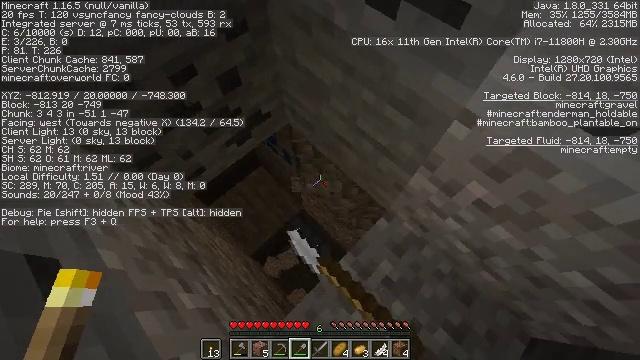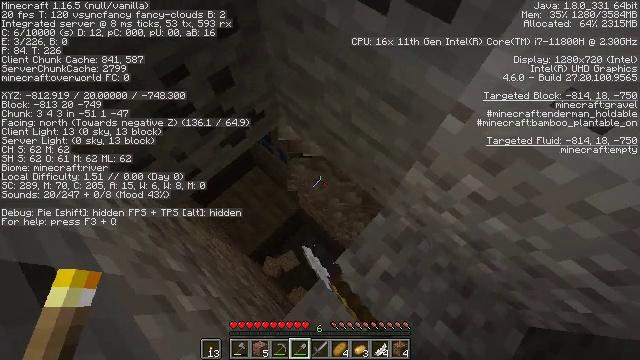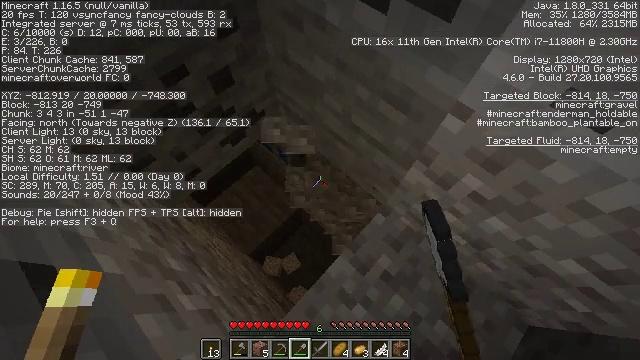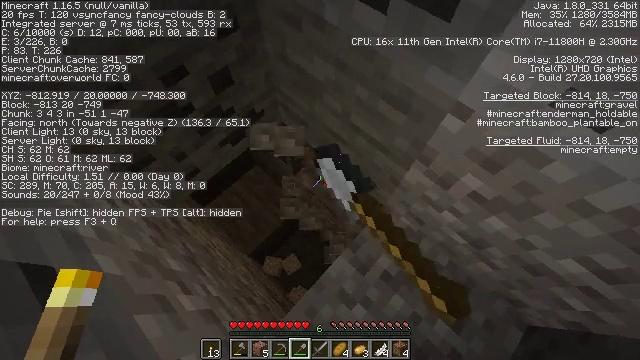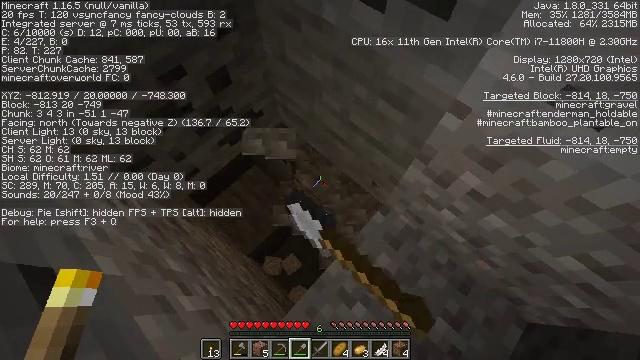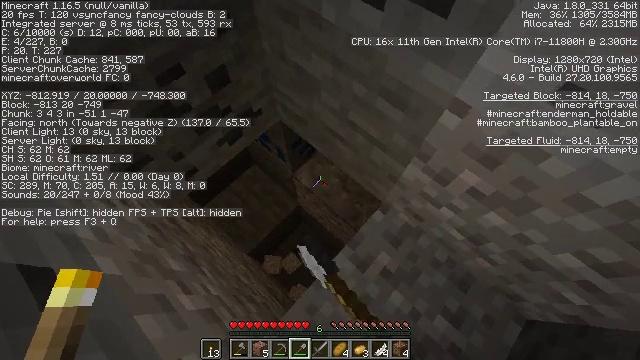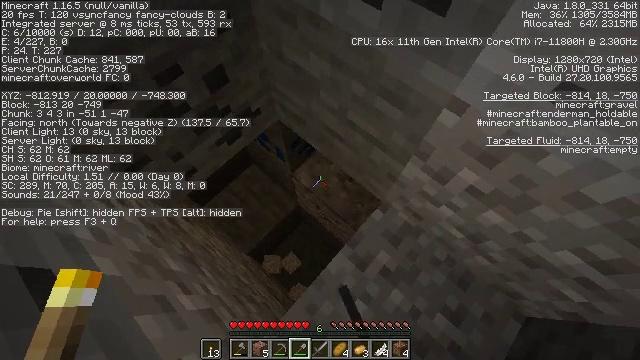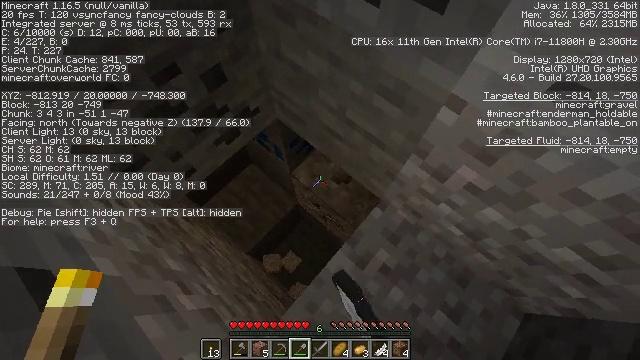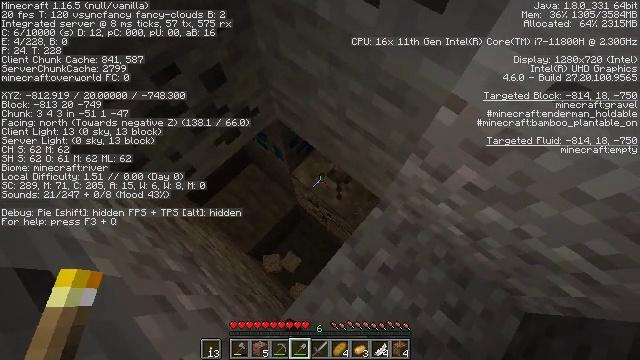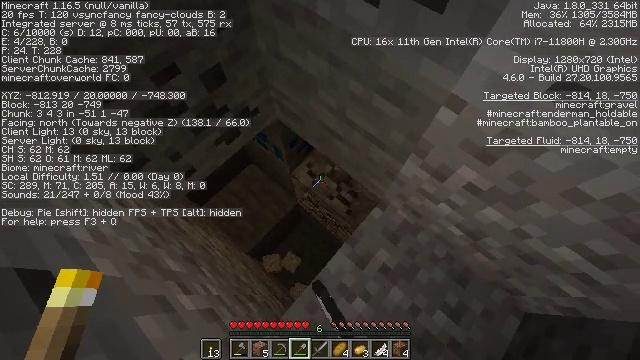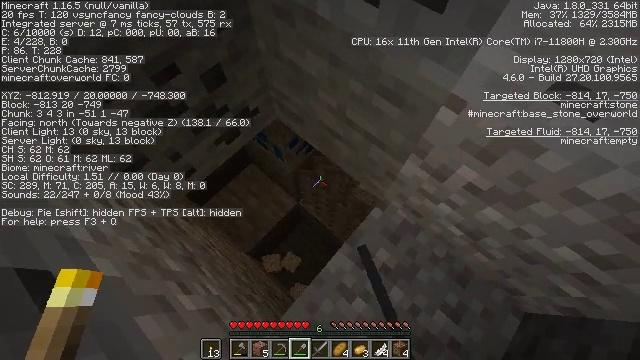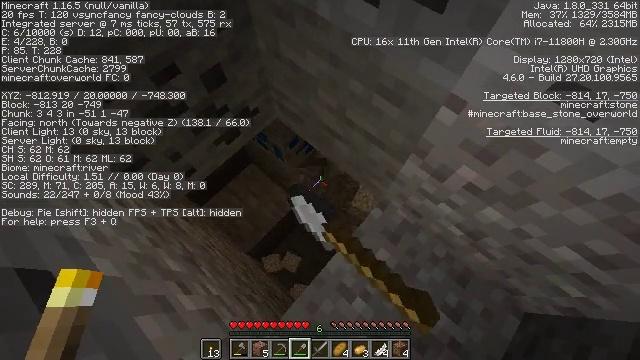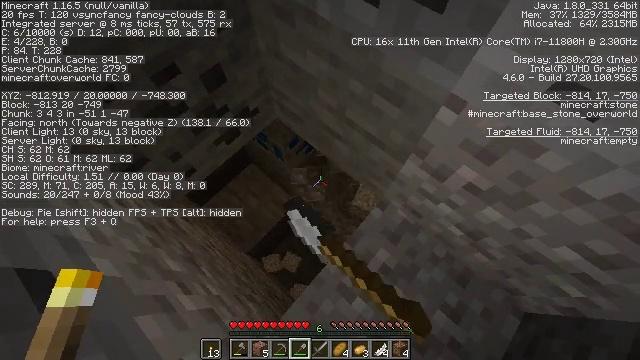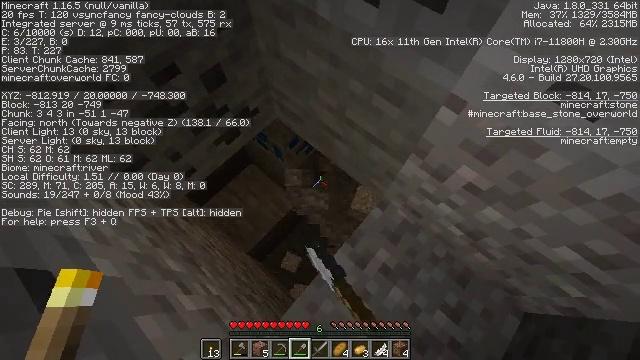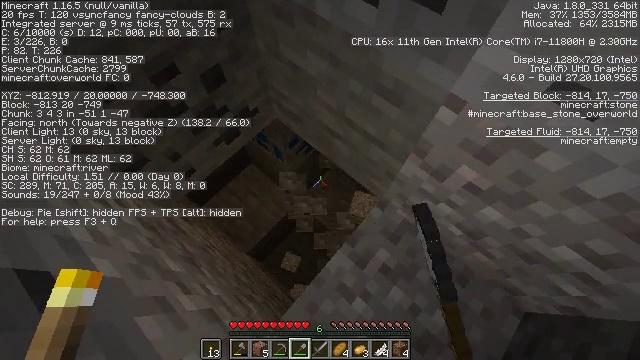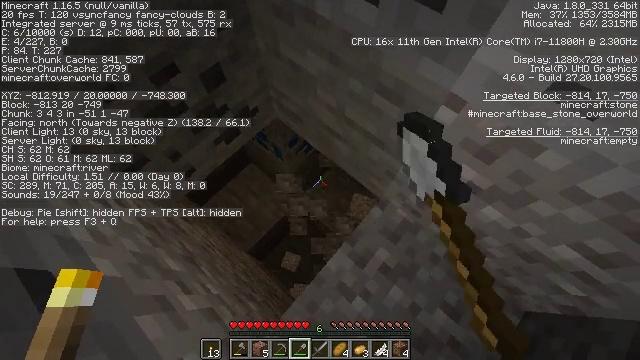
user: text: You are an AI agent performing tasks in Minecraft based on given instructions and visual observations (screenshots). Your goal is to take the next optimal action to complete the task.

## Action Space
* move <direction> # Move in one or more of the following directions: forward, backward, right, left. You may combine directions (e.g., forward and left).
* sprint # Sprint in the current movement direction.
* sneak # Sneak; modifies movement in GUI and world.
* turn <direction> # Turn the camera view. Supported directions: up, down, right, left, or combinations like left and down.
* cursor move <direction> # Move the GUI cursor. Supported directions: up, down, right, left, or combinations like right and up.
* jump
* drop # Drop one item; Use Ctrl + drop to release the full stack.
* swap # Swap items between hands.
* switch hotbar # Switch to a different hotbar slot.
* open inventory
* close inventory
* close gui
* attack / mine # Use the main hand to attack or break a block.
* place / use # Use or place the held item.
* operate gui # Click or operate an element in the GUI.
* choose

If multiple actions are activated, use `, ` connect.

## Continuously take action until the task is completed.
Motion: motion action
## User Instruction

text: Gather gravel by digging.
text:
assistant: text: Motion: turn right, attack / mine
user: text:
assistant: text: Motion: attack / mine
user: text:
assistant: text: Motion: attack / mine
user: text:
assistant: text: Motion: attack / mine
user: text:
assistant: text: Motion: attack / mine
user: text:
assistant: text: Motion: attack / mine
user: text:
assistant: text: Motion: attack / mine
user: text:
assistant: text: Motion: attack / mine
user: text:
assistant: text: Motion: attack / mine
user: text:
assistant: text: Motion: attack / mine
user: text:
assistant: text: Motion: attack / mine
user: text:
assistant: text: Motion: attack / mine
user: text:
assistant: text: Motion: attack / mine
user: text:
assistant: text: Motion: attack / mine
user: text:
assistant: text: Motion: attack / mine
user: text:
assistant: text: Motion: turn left and down, attack / mine
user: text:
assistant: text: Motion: turn left and down, attack / mine
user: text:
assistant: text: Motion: turn left, attack / mine
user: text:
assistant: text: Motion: turn left, attack / mine
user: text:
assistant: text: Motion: turn left, attack / mine
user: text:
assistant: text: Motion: turn left, attack / mine
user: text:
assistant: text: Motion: attack / mine
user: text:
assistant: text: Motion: attack / mine
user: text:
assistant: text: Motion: attack / mine
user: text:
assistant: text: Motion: attack / mine
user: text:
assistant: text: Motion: attack / mine
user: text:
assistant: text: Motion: attack / mine
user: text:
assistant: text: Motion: attack / mine
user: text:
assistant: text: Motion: turn left, attack / mine
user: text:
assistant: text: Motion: turn left and up, attack / mine